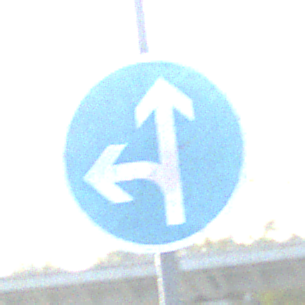
Verkehrszeichen: VorgeschriebeneFahrtrichtungGeradeausOderLinks
Umgebung: Outdoor, Urban
Tageszeit: SunriseSunset
Wetter: Clear
Licht: Natural
Jahreszeit: NotSpecified
Kontrast: MediumContrast